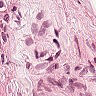
Metastatic tissue present: no